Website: lowes
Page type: billing-address
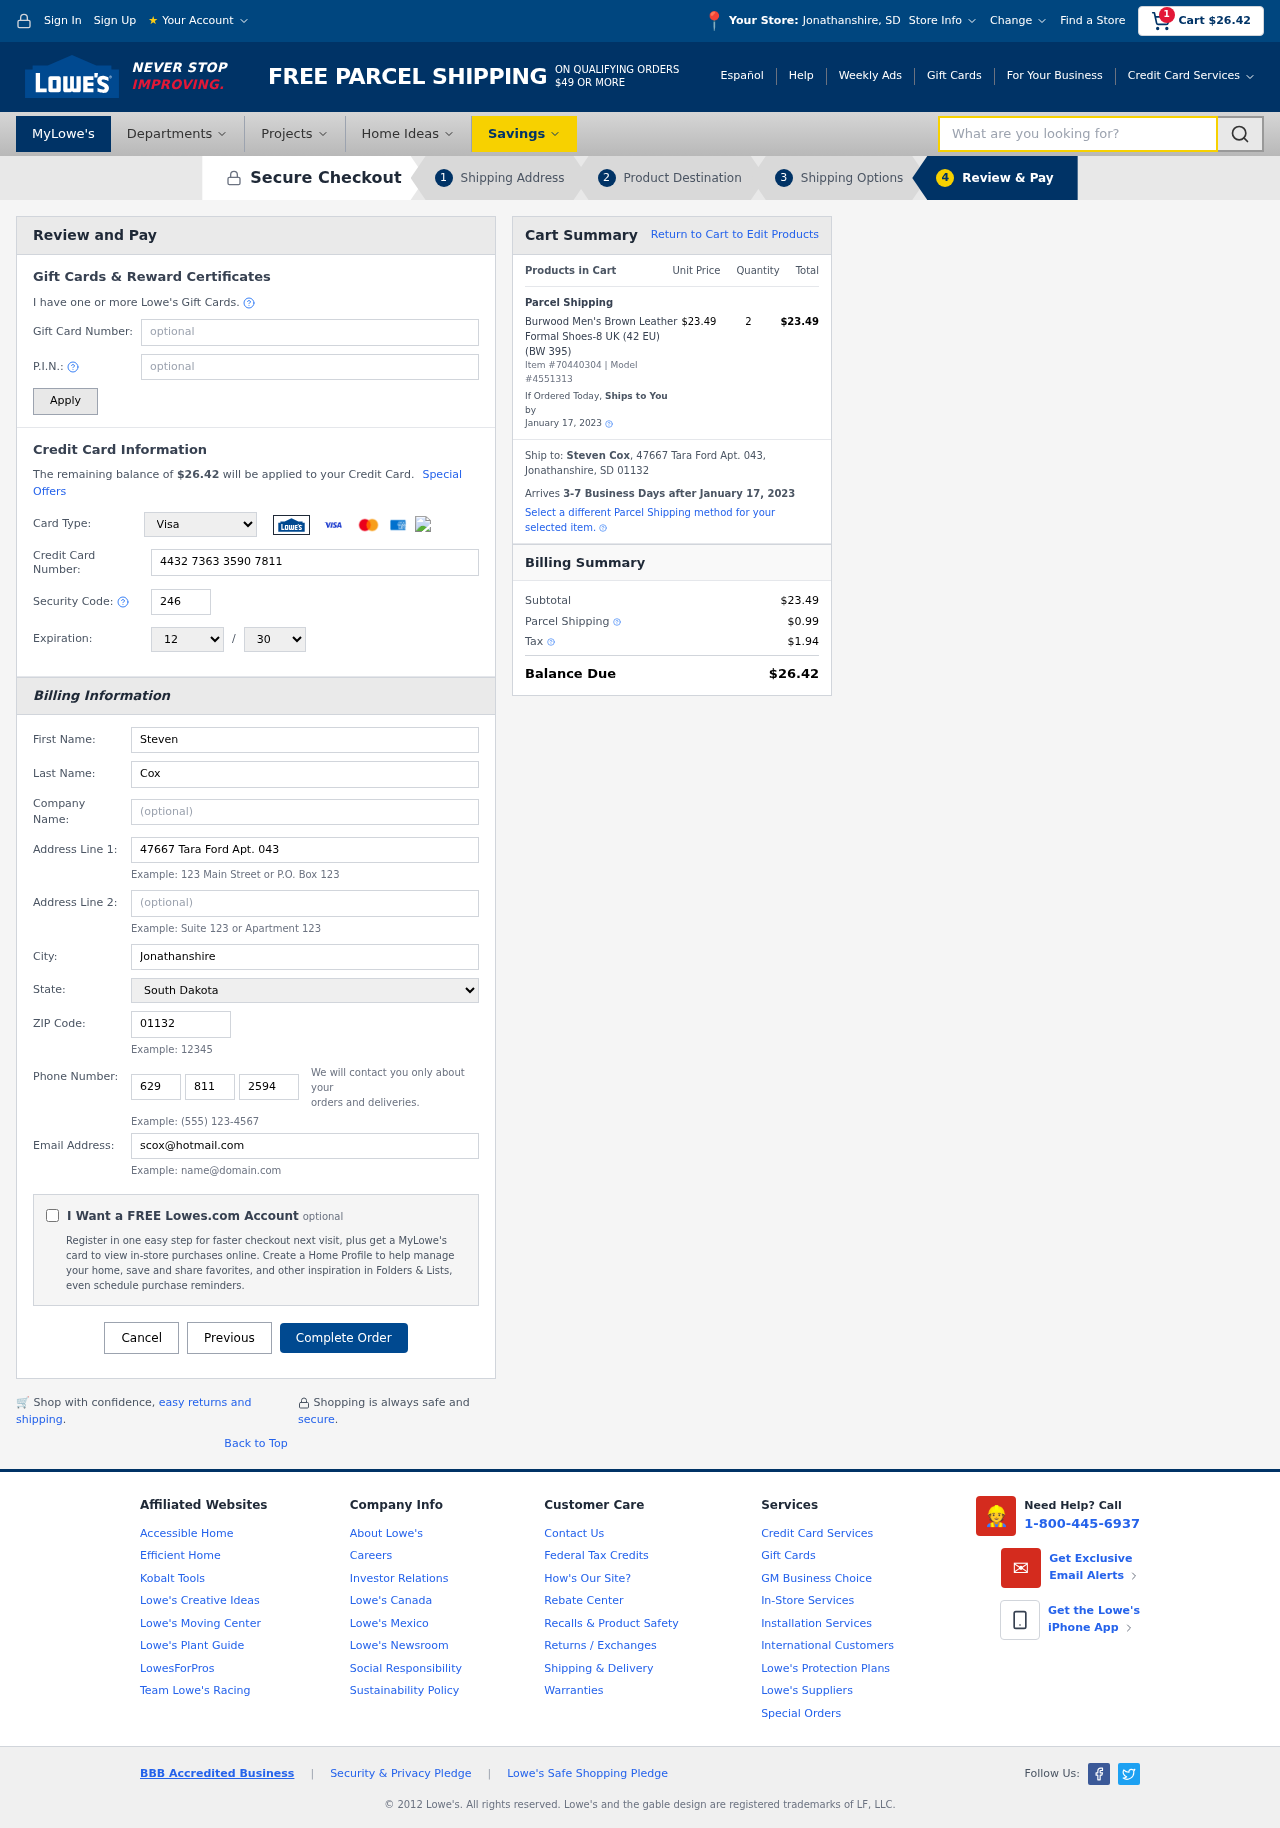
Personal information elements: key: PII_CARD_CVV
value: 246
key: PII_CARD_EXPIRY_MONTH
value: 12
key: PII_CARD_EXPIRY_YEAR
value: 30
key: PII_CARD_NUMBER
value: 4432 7363 3590 7811
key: PII_CARD_TYPE
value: Visa
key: PII_CITY
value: Jonathanshire
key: PII_CITY_STATE
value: Jonathanshire, SD
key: PII_EMAIL
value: scox@hotmail.com
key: PII_FIRSTNAME
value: Steven
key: PII_FULLNAME
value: Steven Cox
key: PII_LASTNAME
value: Cox
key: PII_PHONE_AREA
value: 629
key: PII_PHONE_PREFIX
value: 811
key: PII_PHONE_SUFFIX
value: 2594
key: PII_POSTCODE
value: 01132
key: PII_STATE
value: South Dakota
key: PII_STREET
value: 47667 Tara Ford Apt. 043
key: PII_CITY_STATE_ZIP
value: Jonathanshire, SD 01132
Product elements: key: PRODUCT1_NAME
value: Burwood Men's Brown Leather Formal Shoes-8 UK (42 EU) (BW 395)
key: PRODUCT1_PRICE
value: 23.49
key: PRODUCT1_QUANTITY
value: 2
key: PRODUCT_ITEM_NUMBER
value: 70440304
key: PRODUCT_MODEL_NUMBER
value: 4551313
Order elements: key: ORDER_SUBTOTAL
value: $26.42
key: ORDER_TOTAL
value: $26.42
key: ORDER_SHIPPING_DATE
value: January 17, 2023
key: ORDER_SUBTOTAL
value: $23.49
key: ORDER_DELIVERY_DATE
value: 3-7 Business Days after January 17, 2023
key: ORDER_SHIPPING_DATE2
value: January 17, 2023
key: ORDER_SUBTOTAL2
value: $23.49
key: ORDER_SHIPPING_COST
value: $0.99
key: ORDER_TAX
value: $1.94
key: ORDER_TOTAL2
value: $26.42
Search elements: key: HEADER_SEARCH
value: What are you looking for?